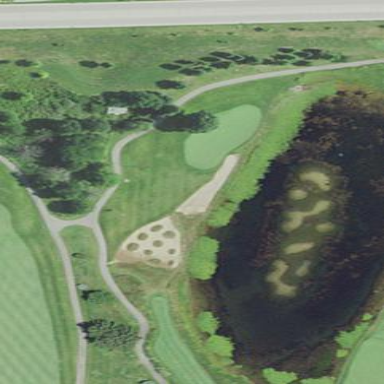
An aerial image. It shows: Water hazard in golf course. The hazard is natural water feature.